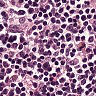
Metastatic tissue present: no